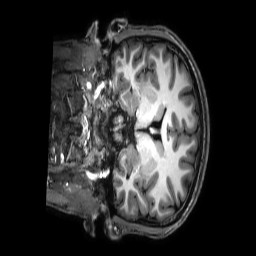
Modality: T1w
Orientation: coronal
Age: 23
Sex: male
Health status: healthy
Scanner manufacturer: philips
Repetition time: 0.009 s
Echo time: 0.004 s